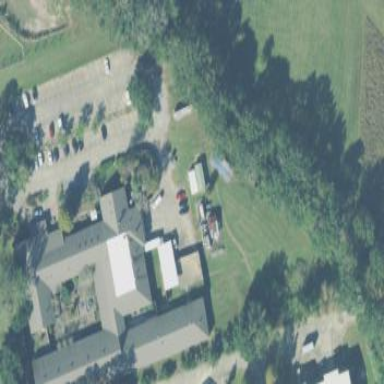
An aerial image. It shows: Healthcare facility identified as hospital.